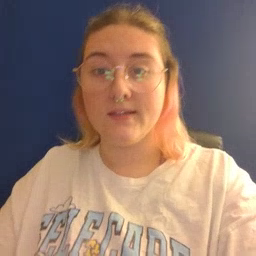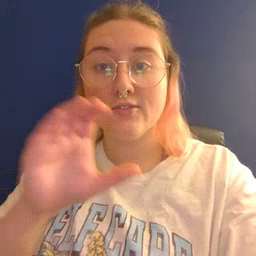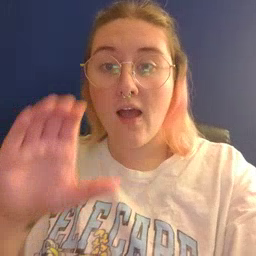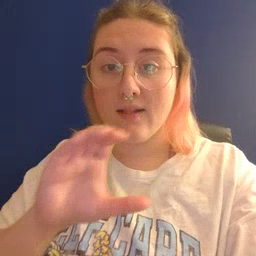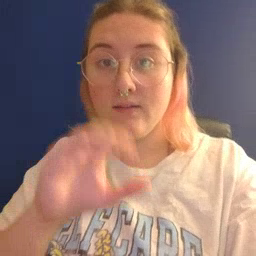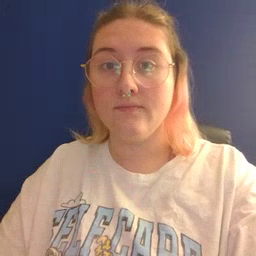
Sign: chocolate